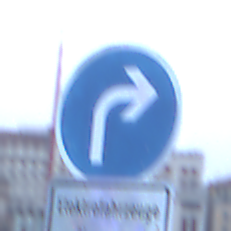
Verkehrszeichen: VorgeschriebeneFahrtrichtungRechts
Zusatzzeichen unten: BesondereFahrzeugeUndTransportgueter10
Umgebung: Outdoor, Urban
Tageszeit: Dawn
Wetter: Clear
Licht: Natural
Jahreszeit: NotSpecified
Kontrast: LowContrast